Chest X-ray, PA view. Patient: 51 years old, sex M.
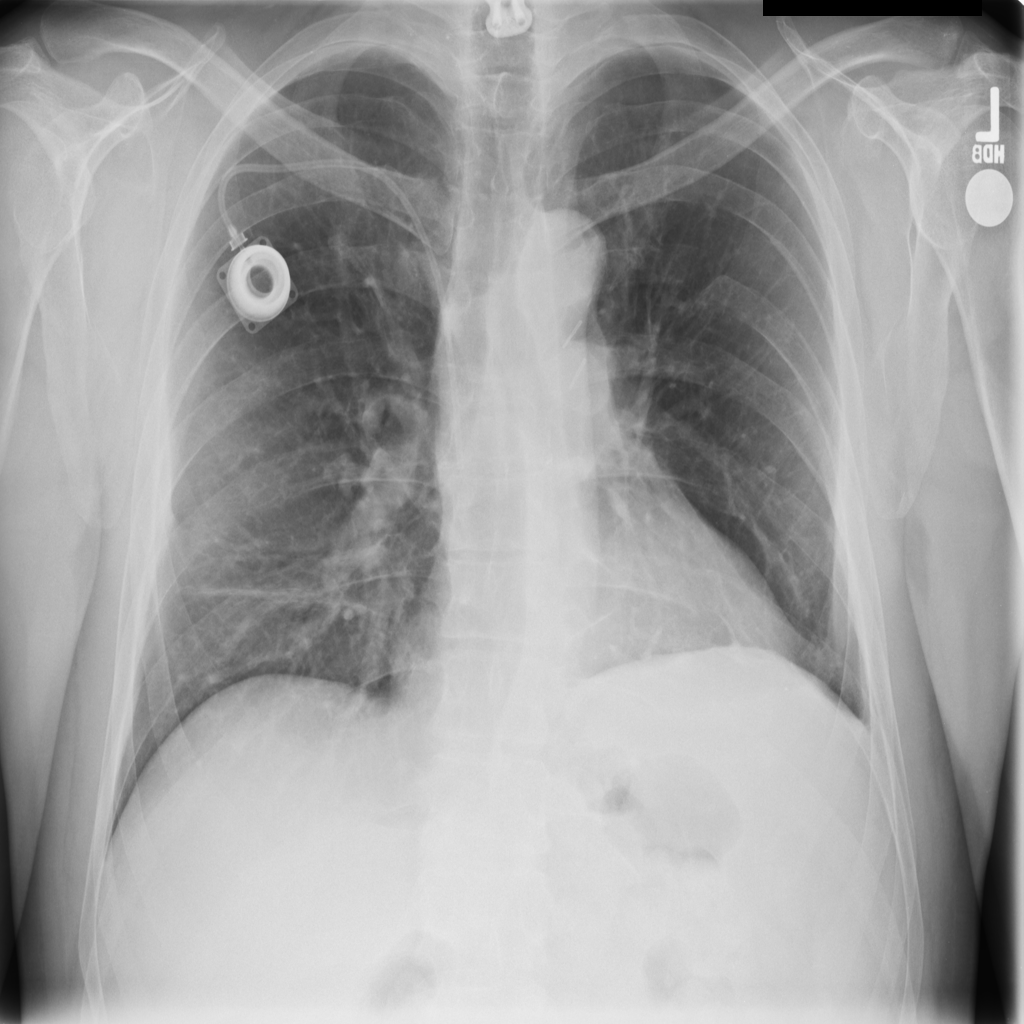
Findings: Atelectasis